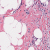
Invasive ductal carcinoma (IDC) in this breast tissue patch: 1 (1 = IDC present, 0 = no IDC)